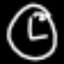
Label: clock